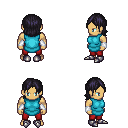
a pixel art fantasy rpg character, male body template, human, tanned skin, teal tunic, red pants, raven long bangs hairstyle, white cloth bracers, metal boots, four views (front, back, left, right), 2x2 character sprite sheet, small pixel art, hard edges, no anti-aliasing